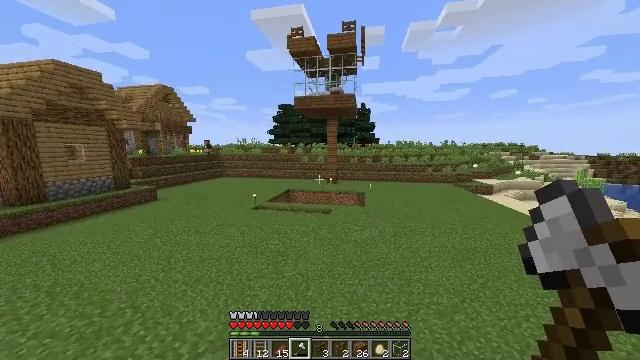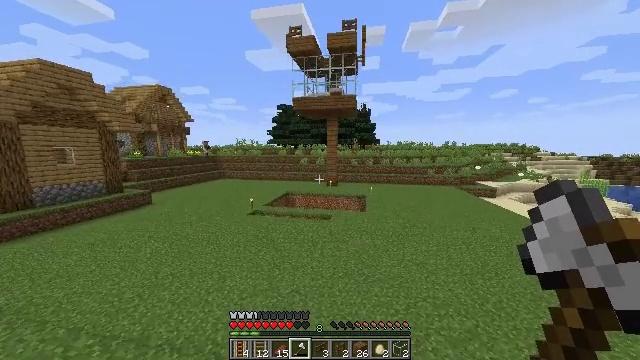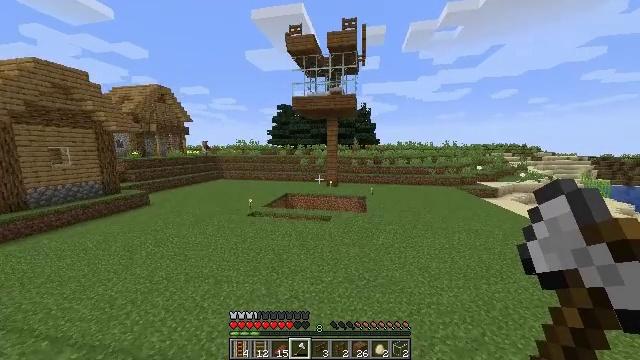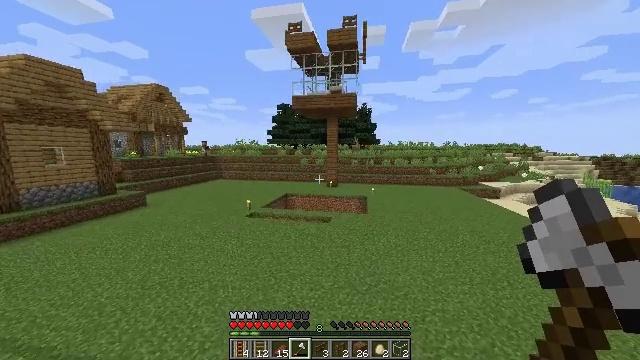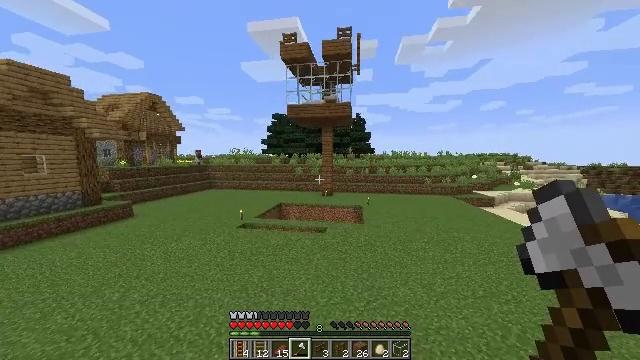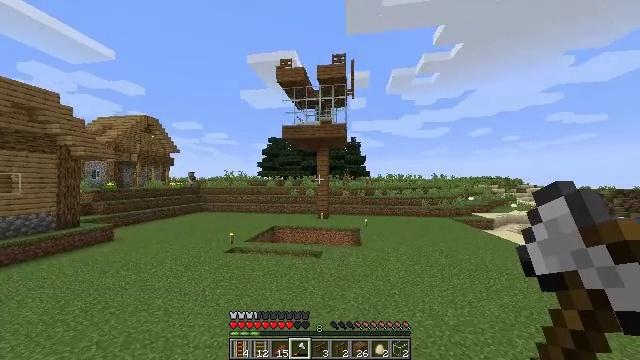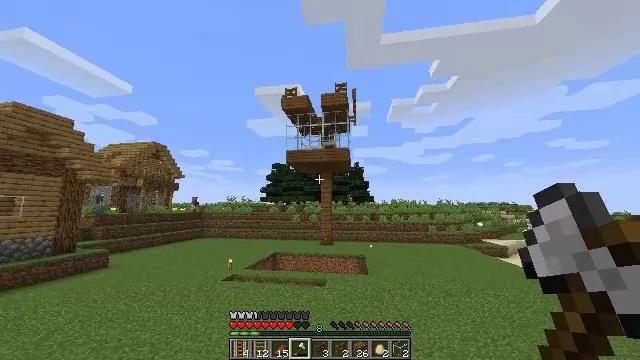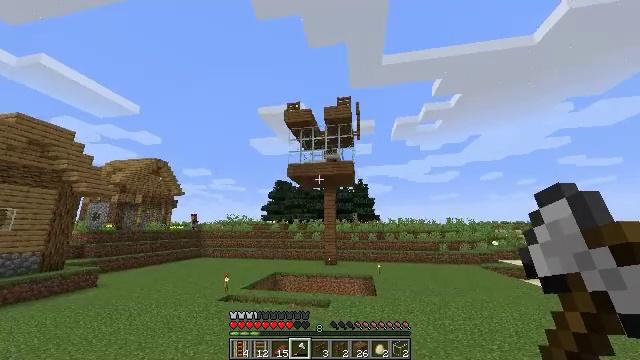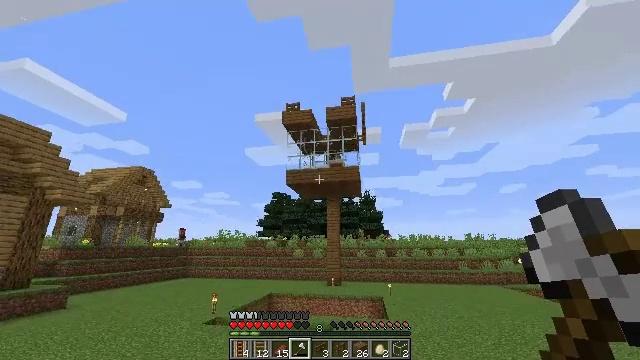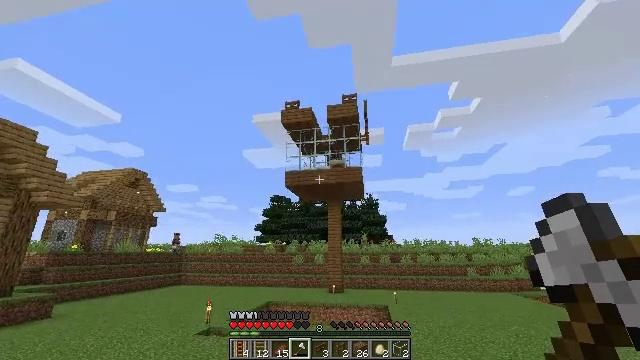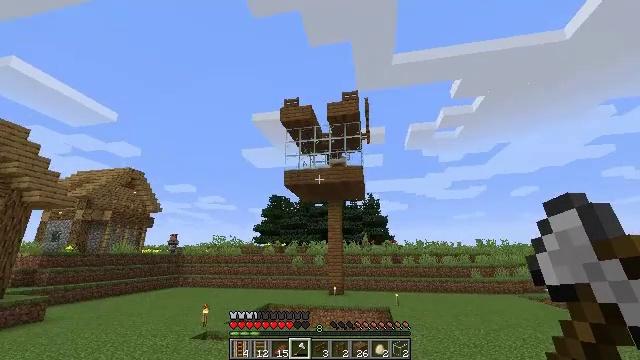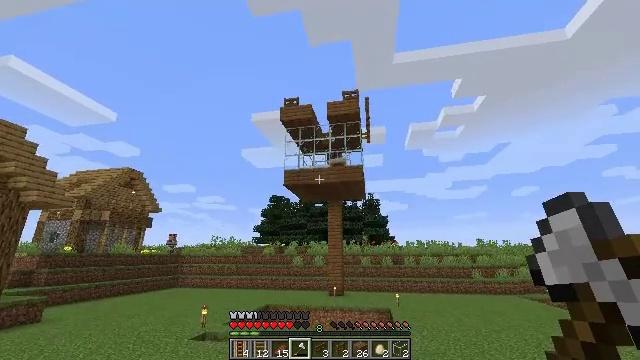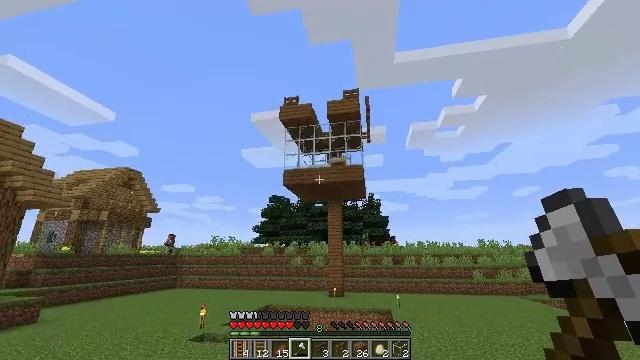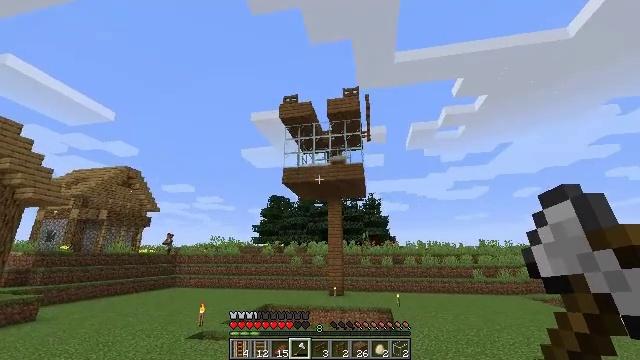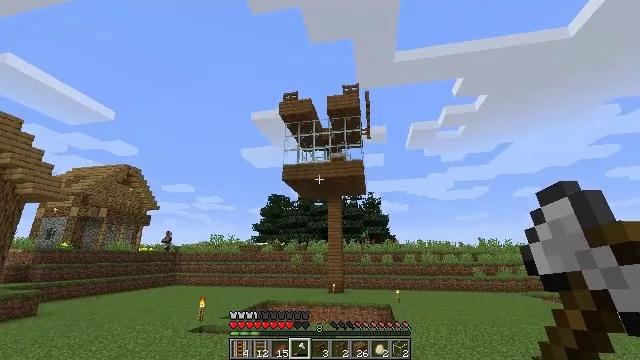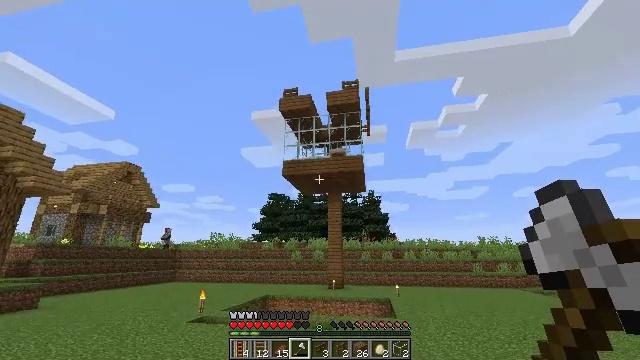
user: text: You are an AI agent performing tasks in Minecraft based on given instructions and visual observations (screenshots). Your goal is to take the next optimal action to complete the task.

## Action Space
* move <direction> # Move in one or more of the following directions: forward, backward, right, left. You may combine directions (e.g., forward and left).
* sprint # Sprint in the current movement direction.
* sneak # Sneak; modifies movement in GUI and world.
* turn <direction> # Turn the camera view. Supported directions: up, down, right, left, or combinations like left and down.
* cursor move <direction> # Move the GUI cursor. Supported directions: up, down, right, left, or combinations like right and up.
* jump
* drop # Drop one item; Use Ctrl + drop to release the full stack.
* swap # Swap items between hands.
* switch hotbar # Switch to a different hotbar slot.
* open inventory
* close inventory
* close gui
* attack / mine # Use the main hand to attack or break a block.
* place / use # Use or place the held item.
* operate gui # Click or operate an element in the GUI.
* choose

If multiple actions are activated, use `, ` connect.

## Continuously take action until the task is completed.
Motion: motion action
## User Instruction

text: Open the crafting table and craft a spruce sign.
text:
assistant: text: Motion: move forward, jump
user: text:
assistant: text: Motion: move forward
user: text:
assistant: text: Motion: move forward
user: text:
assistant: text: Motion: move forward, turn right and up
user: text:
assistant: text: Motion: move forward, turn right and up
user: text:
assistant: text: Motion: turn up
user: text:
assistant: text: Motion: turn up
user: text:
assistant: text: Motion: turn up
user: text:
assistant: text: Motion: no_op
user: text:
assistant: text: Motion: no_op
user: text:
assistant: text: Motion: no_op
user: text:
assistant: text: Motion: no_op
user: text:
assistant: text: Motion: no_op
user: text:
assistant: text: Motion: no_op
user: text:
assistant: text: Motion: no_op
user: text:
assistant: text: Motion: no_op
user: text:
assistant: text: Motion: no_op
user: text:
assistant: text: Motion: move forward, turn right and down
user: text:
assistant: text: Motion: move forward, turn right and down
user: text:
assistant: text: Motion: move forward, turn right and down
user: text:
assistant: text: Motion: move forward, turn left and down
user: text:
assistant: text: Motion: move forward, turn left and down
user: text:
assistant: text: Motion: move forward, sprint
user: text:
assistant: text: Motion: move forward, sprint
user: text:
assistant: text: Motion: move forward, sprint
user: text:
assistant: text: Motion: move forward
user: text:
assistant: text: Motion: move forward, sprint
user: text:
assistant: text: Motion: move forward, sprint
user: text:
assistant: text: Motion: move forward, sprint
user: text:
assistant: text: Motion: move forward, sprint